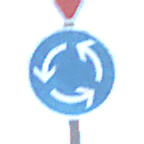
Verkehrszeichen: Kreisverkehr
Zusatzzeichen oben: VorfahrtGewaehren
Umgebung: Outdoor, RoadRail
Tageszeit: SunriseSunset
Wetter: PartlyCloudy
Licht: Natural
Jahreszeit: NotSpecified
Kontrast: LowContrast